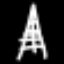
Label: The Eiffel Tower